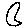
Label: moon